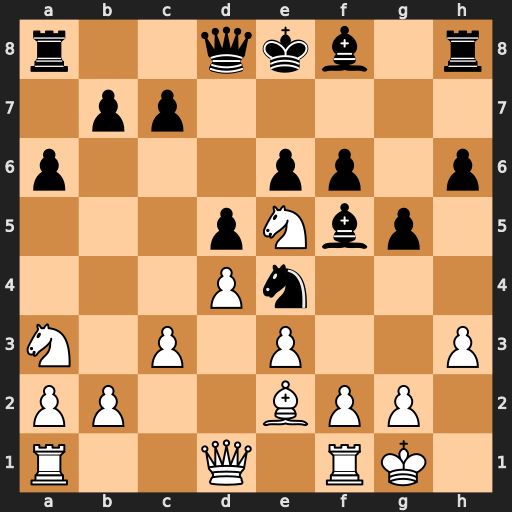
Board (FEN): r2qkb1r/1pp5/p3pp1p/3pNbp1/3Pn3/N1P1P2P/PP2BPP1/R2Q1RK1
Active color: w
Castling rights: kq
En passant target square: -
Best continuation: Bh5+ Ke7 Nf7